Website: apple
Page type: delivery-shipping
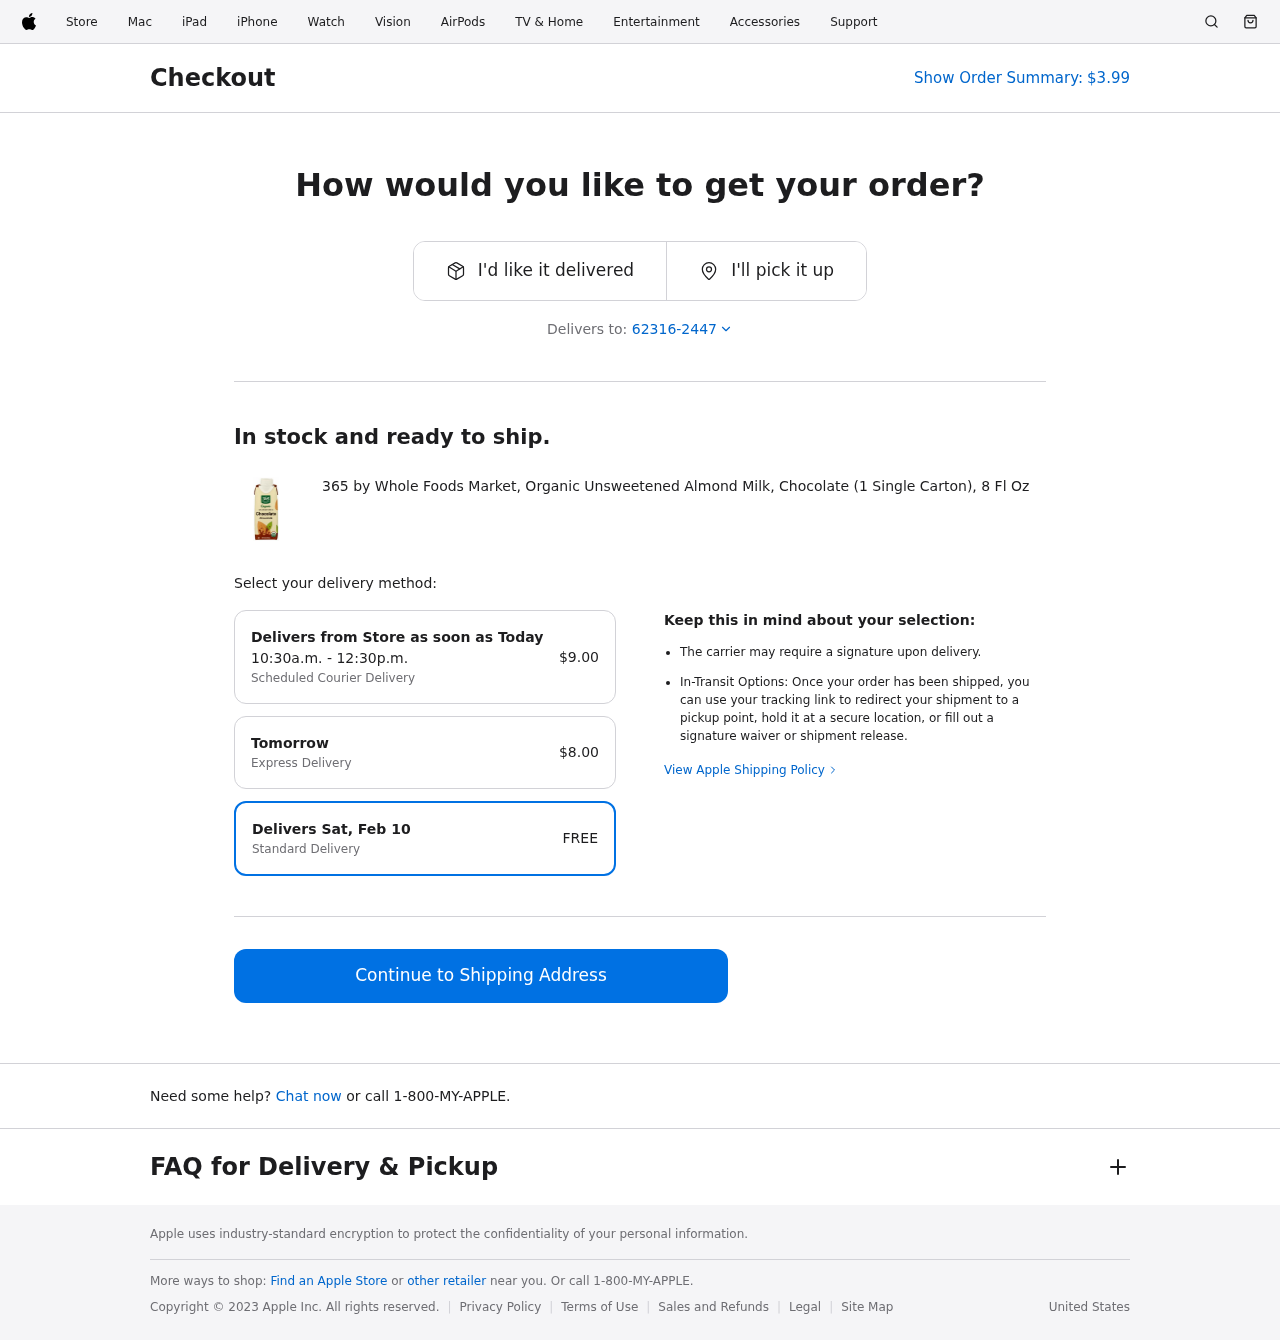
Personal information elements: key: PII_POSTCODE_FULL
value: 62316-2447
Product elements: key: PRODUCT1_NAME
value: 365 by Whole Foods Market, Organic Unsweetened Almond Milk, Chocolate (1 Single Carton), 8 Fl Oz
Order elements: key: ORDER_TOTAL
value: $3.99
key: ORDER_DELIVERY_DATE_SAMEDAY
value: Today
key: ORDER_SHIPPING_COST_SAMEDAY
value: $9.00
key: ORDER_DELIVERY_DATE_EXPRESS
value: Tomorrow
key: ORDER_SHIPPING_COST_EXPRESS
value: $8.00
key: ORDER_DELIVERY_DATE
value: Delivers Sat, Feb 10
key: ORDER_SHIPPING_COST
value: FREE